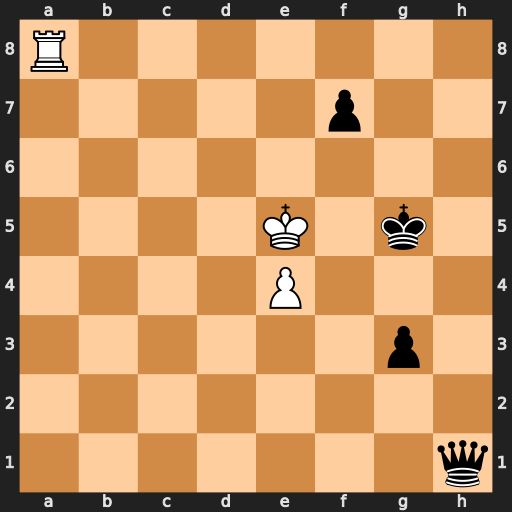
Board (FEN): R7/5p2/8/4K1k1/4P3/6p1/8/7q
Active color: w
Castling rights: -
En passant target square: -
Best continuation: Rg8+ Kh4 Rh8+ Kg4 Rxh1